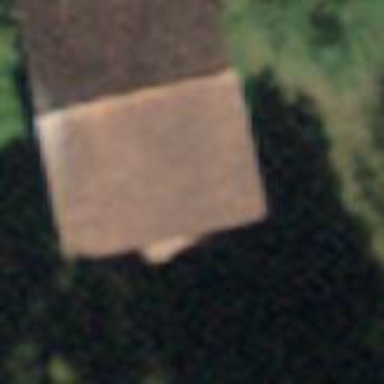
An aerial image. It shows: Barn.